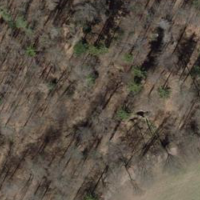
EUNIS habitat code: 41
Species observed at this site:
Juglans regia